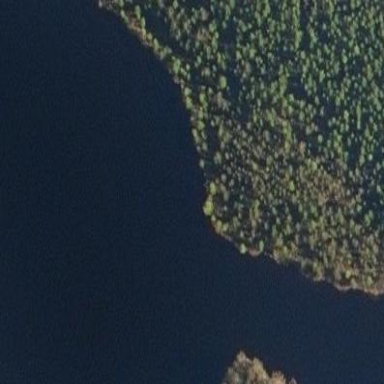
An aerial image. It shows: Lake with natural water.